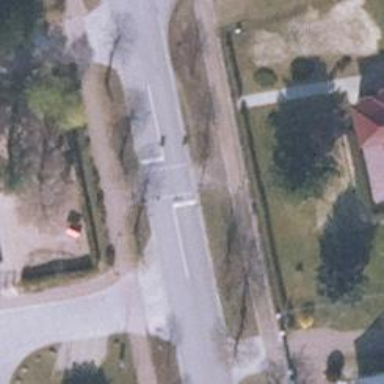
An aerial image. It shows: Crossing with traffic signals.